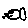
Label: fish